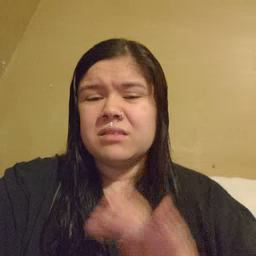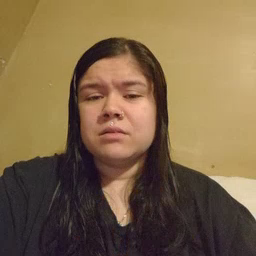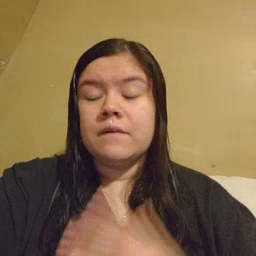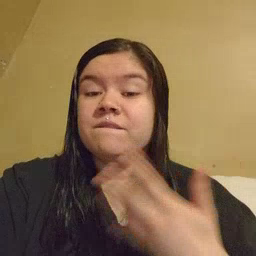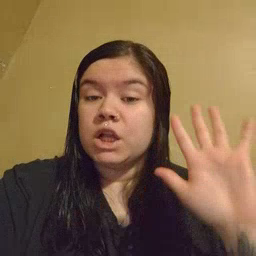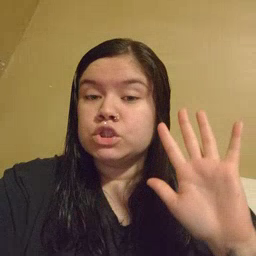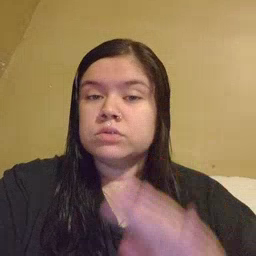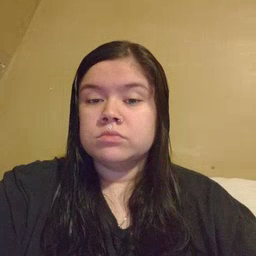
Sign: finish